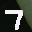
Label: 7